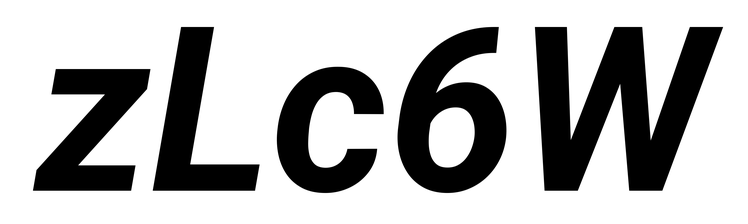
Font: Roboto-Italic_Bold_Italic